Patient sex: M
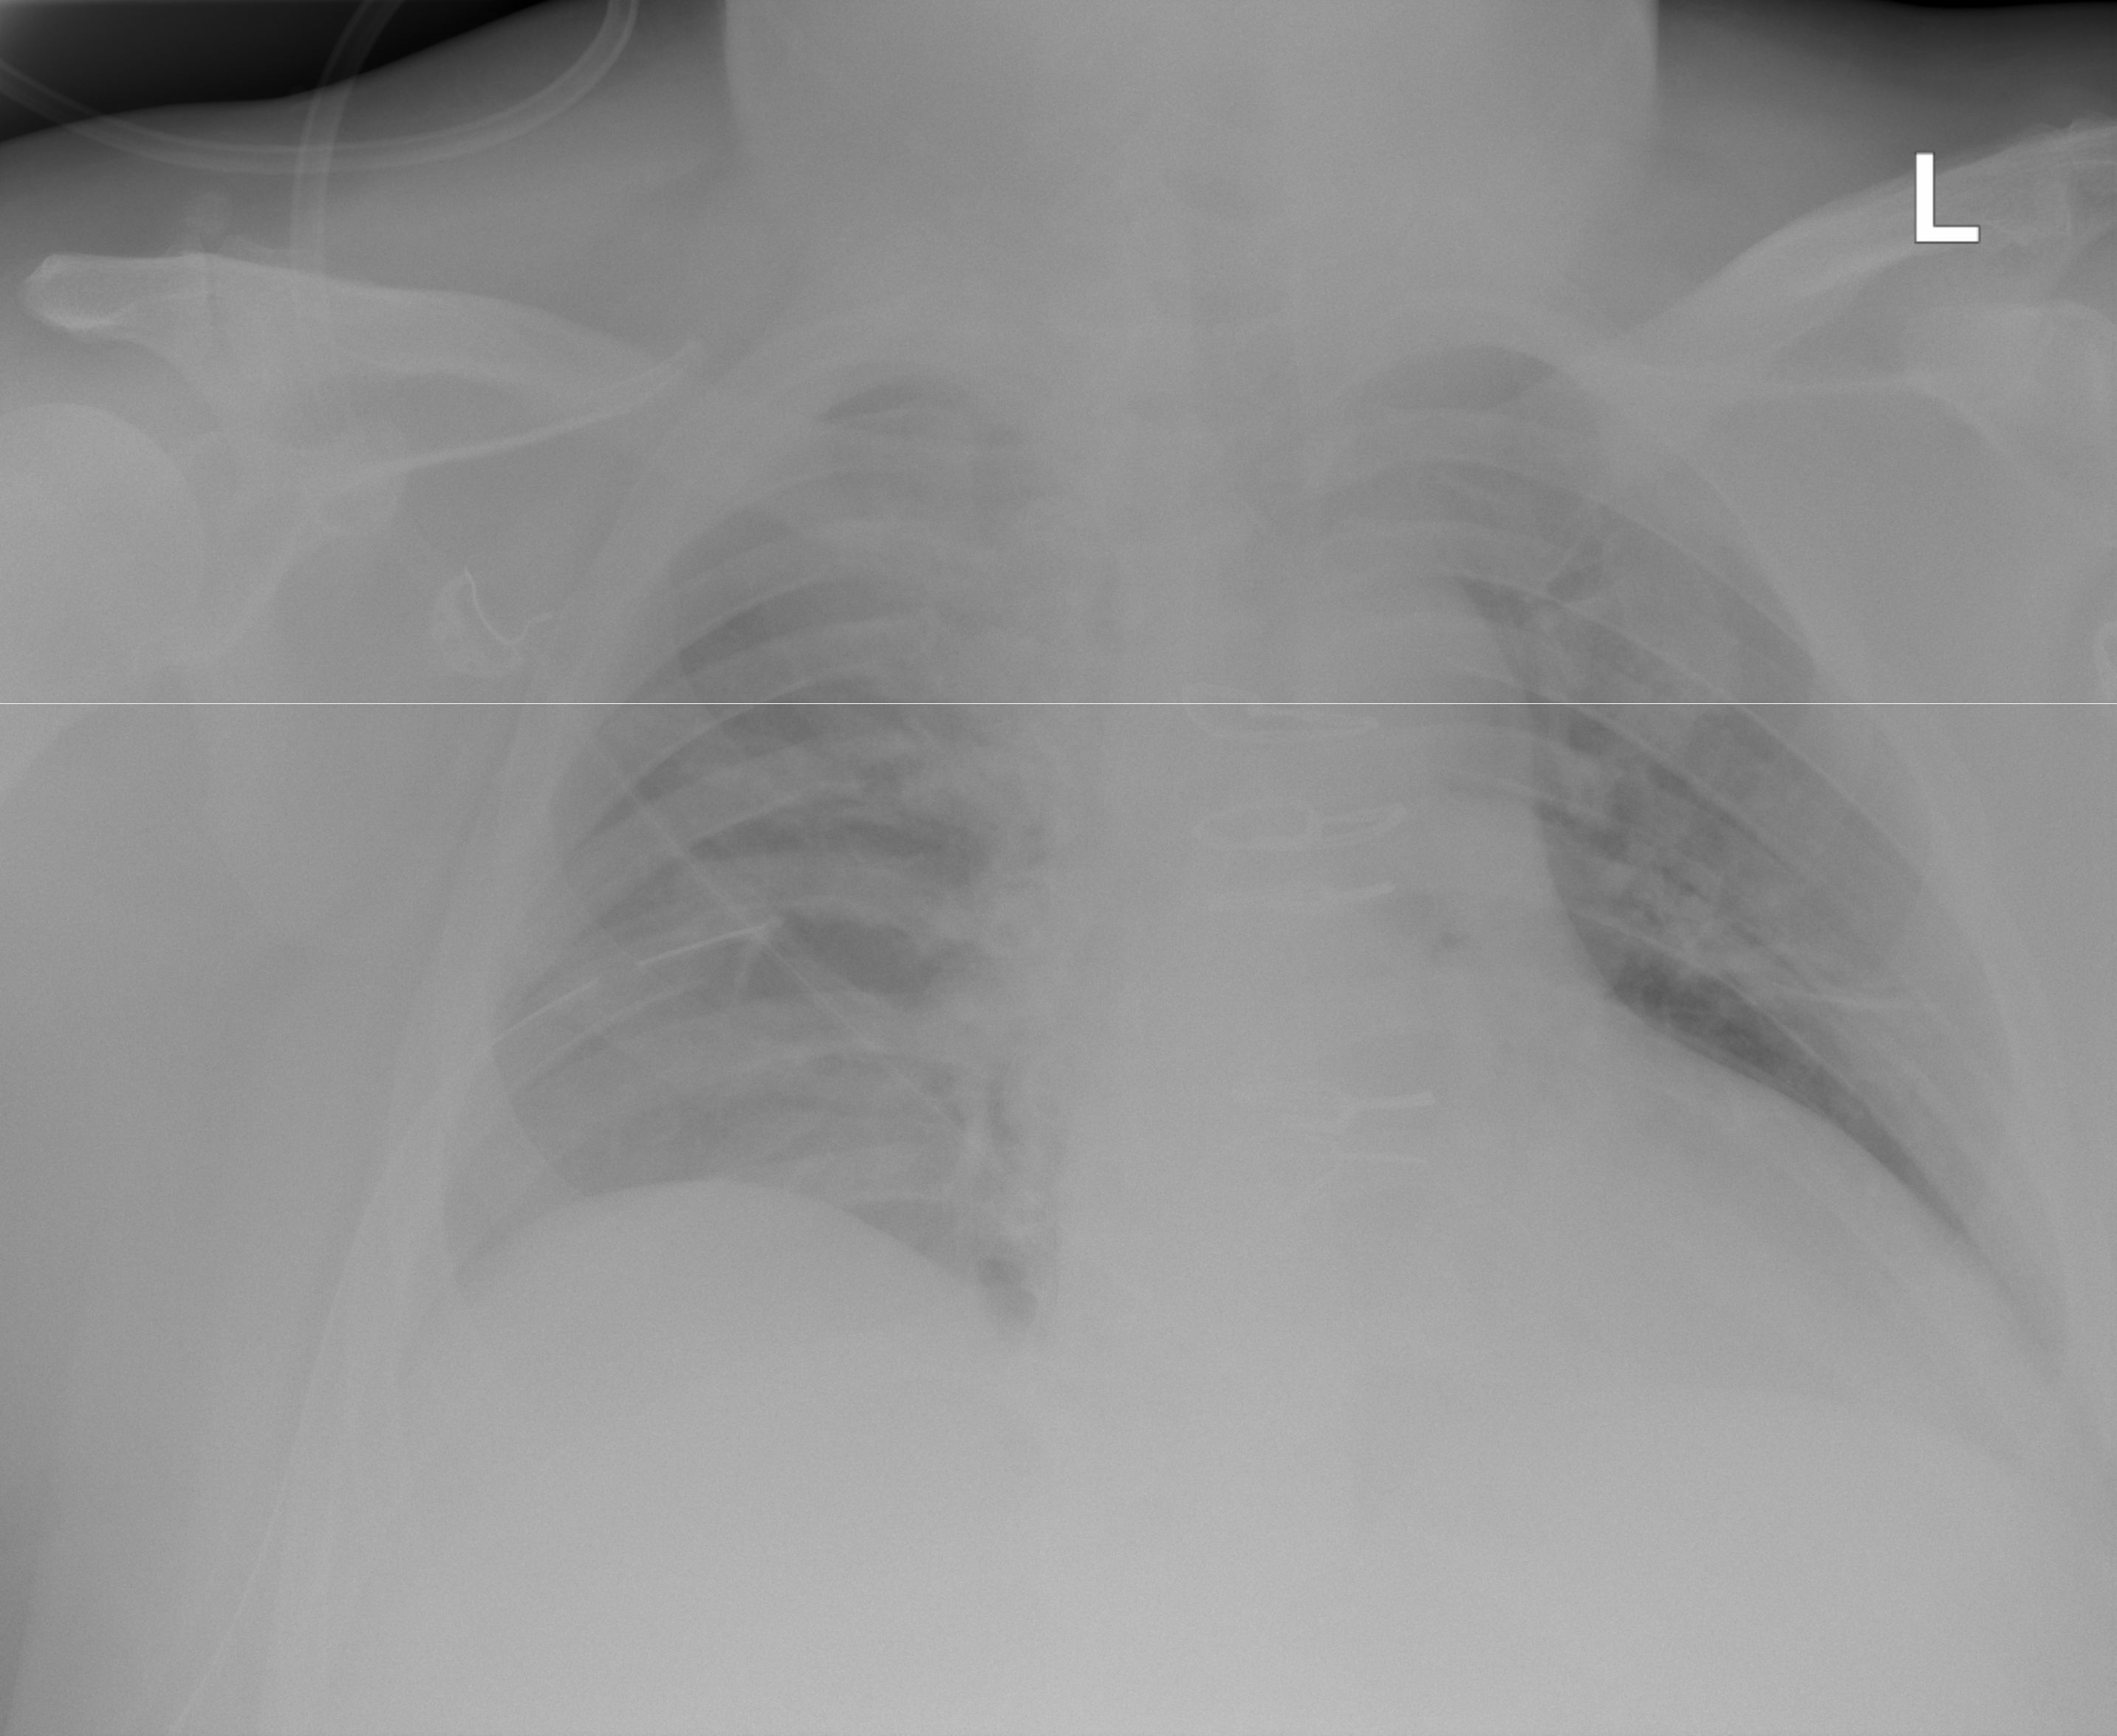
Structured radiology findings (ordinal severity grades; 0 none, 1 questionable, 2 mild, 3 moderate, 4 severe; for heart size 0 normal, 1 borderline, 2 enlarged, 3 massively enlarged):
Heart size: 0
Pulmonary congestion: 2
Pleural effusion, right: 0
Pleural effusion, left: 0
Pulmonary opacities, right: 0
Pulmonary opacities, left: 2
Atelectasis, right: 0
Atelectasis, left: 0